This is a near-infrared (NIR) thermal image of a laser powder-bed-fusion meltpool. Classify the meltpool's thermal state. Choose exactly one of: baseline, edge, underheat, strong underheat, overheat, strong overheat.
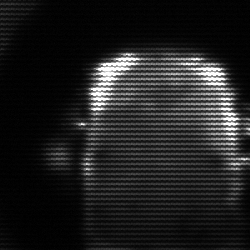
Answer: baseline